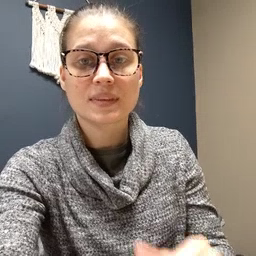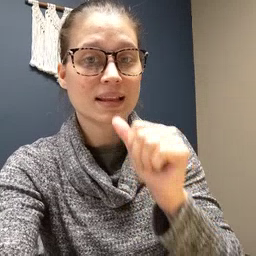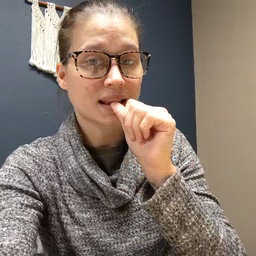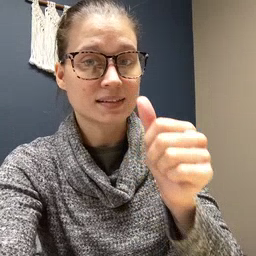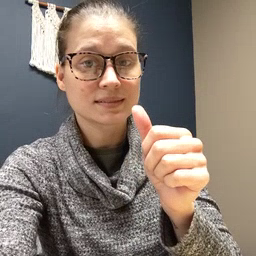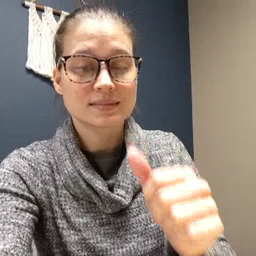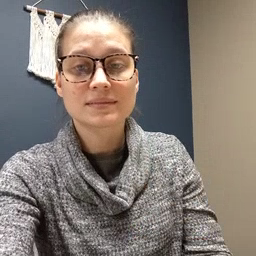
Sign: nuts